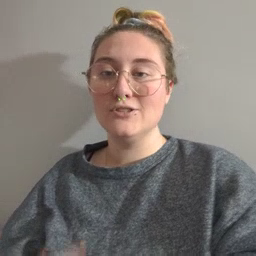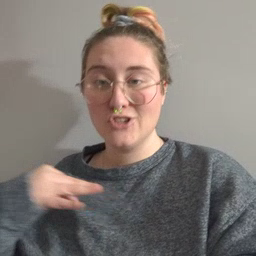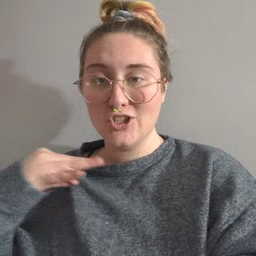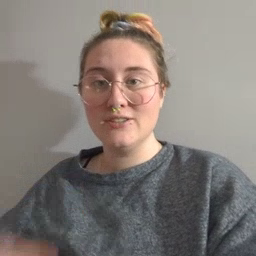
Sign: shirt